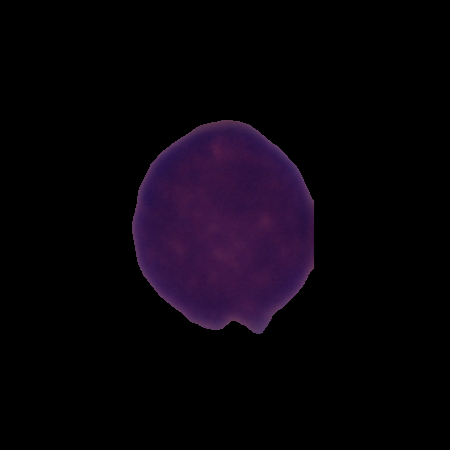
Label: cancer